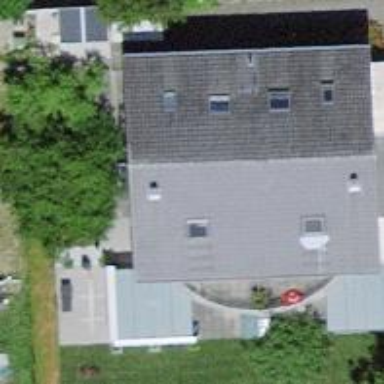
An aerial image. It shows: Terrace building.